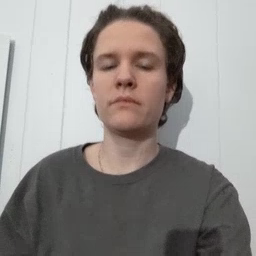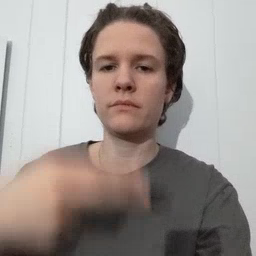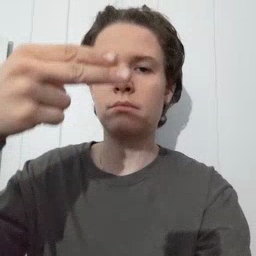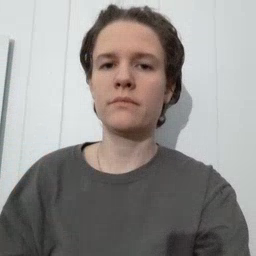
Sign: high